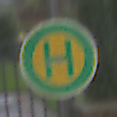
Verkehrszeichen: Haltestelle
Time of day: Midday
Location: Outdoor (Urban)
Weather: Overcast
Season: NotSpecified
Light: Natural